Interaction volume radius: 5 \u00c5
Interaction volume height: 25 \u00c5
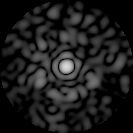
Disorder parameter: 0.8401